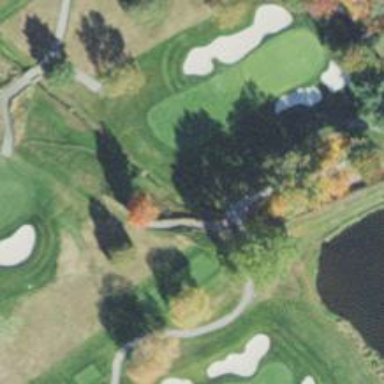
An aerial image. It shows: Path bridge with view of golf course.